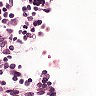
Metastatic tissue present: no